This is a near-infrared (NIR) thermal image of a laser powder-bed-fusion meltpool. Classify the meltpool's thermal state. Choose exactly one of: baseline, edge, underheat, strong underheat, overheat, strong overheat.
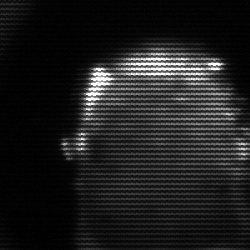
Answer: baseline